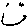
Label: smiley face